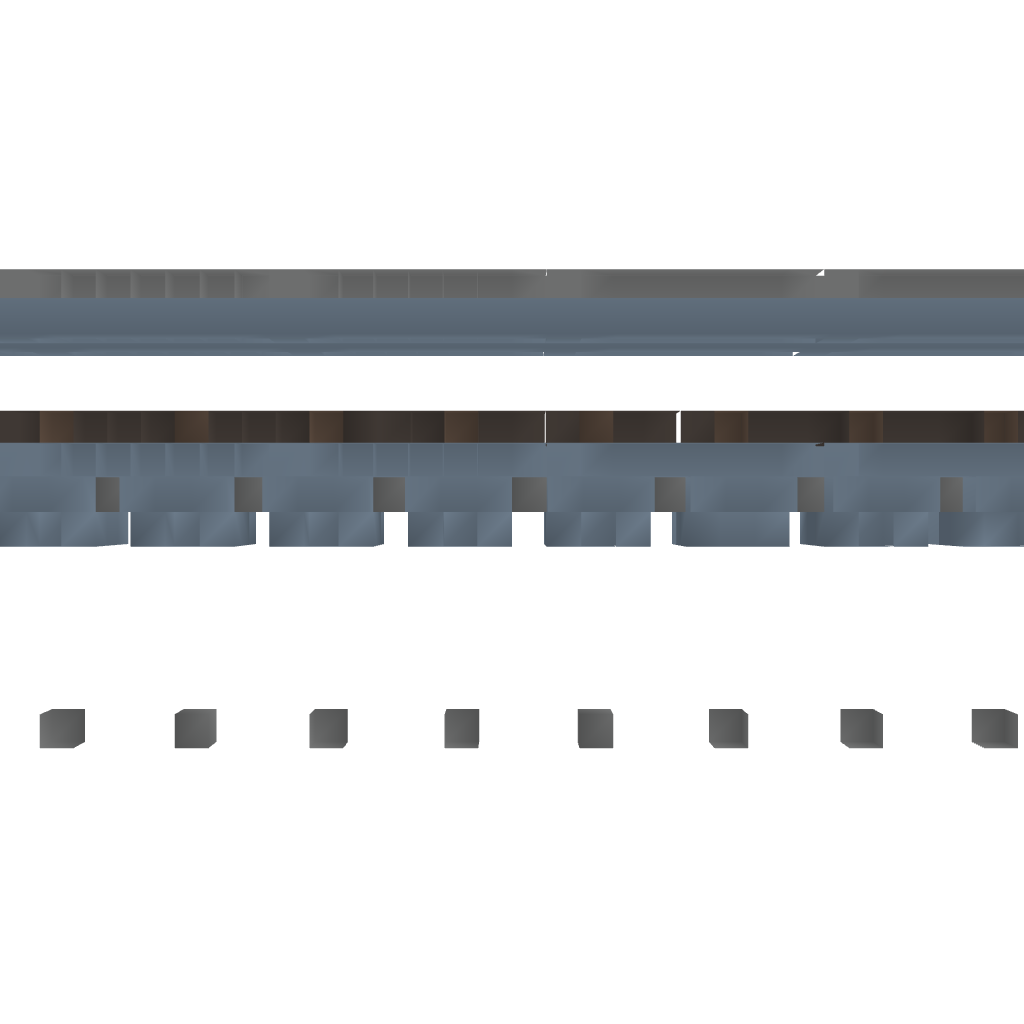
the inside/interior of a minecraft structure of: Advanced Minecart Bridge #1 Straight Rail